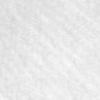
Label: no_change